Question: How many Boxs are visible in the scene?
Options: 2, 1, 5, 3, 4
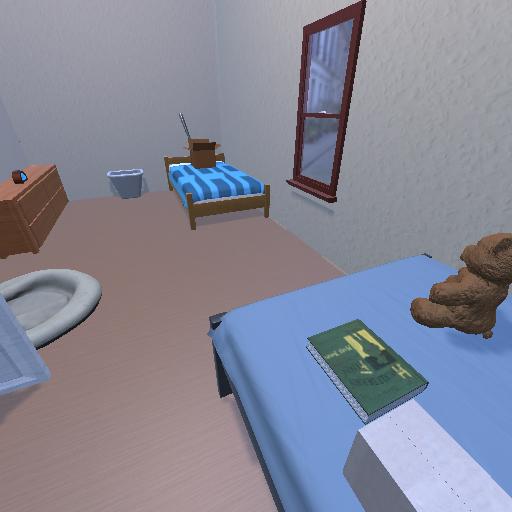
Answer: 2